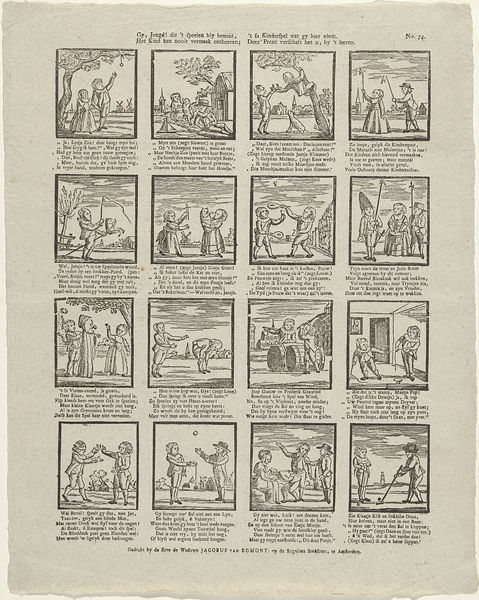
Titel: Gy, Jeugd! die 't speelen bly bemint, 't Is Kinderspel wat gy hier vindt ... (titel op object)
Künstler: erven weduwe Jacobus van Egmont
Standort: Amsterdam
Institution: Rijksmuseum
Schlagwörter: baum, frauen, männer, ball, geschichte, kinder, pferd, holzschnitt, bilder, soldaten, freizeit, buch, druck, comic, text, buchdruck, handwerk, fässer, szenen, max, erzählung, sprüche, tabu, moritz, freizei, steckenpferd, 16